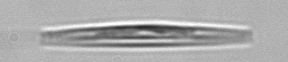
Label: pennate